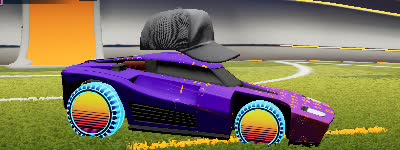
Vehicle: breakout